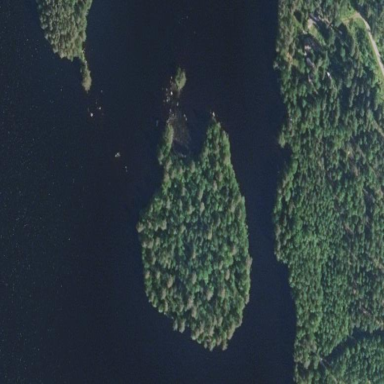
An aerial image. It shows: Island.